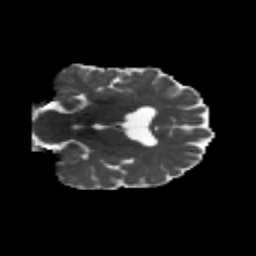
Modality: MD
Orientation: coronal
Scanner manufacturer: siemens
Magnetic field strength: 3 T
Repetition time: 8.8 s
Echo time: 0.085 s